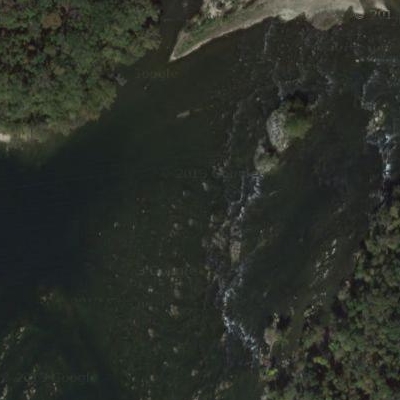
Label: dRiverLake